Field crop: maize
Growth stage: 2
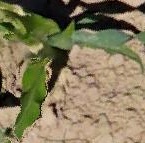
Species: maize